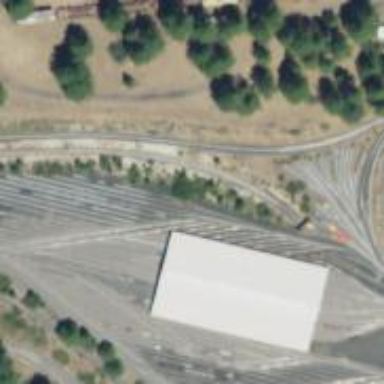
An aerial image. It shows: Miniature railway in service yard.